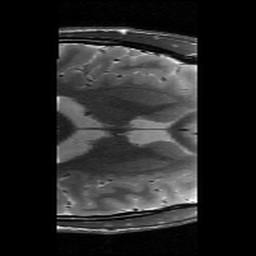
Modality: T2w
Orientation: axial
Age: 23
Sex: male
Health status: healthy
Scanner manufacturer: siemens
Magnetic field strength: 3 T
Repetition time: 6 s
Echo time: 0.064 s